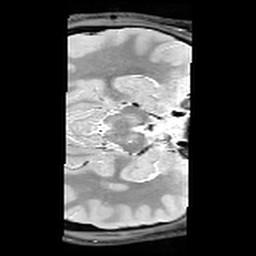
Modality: PDw
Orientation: axial
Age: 23
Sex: female
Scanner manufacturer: siemens
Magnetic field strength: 3 T
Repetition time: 6.49 s
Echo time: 0.016 s